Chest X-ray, AP view. Patient: 72 years old, sex F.
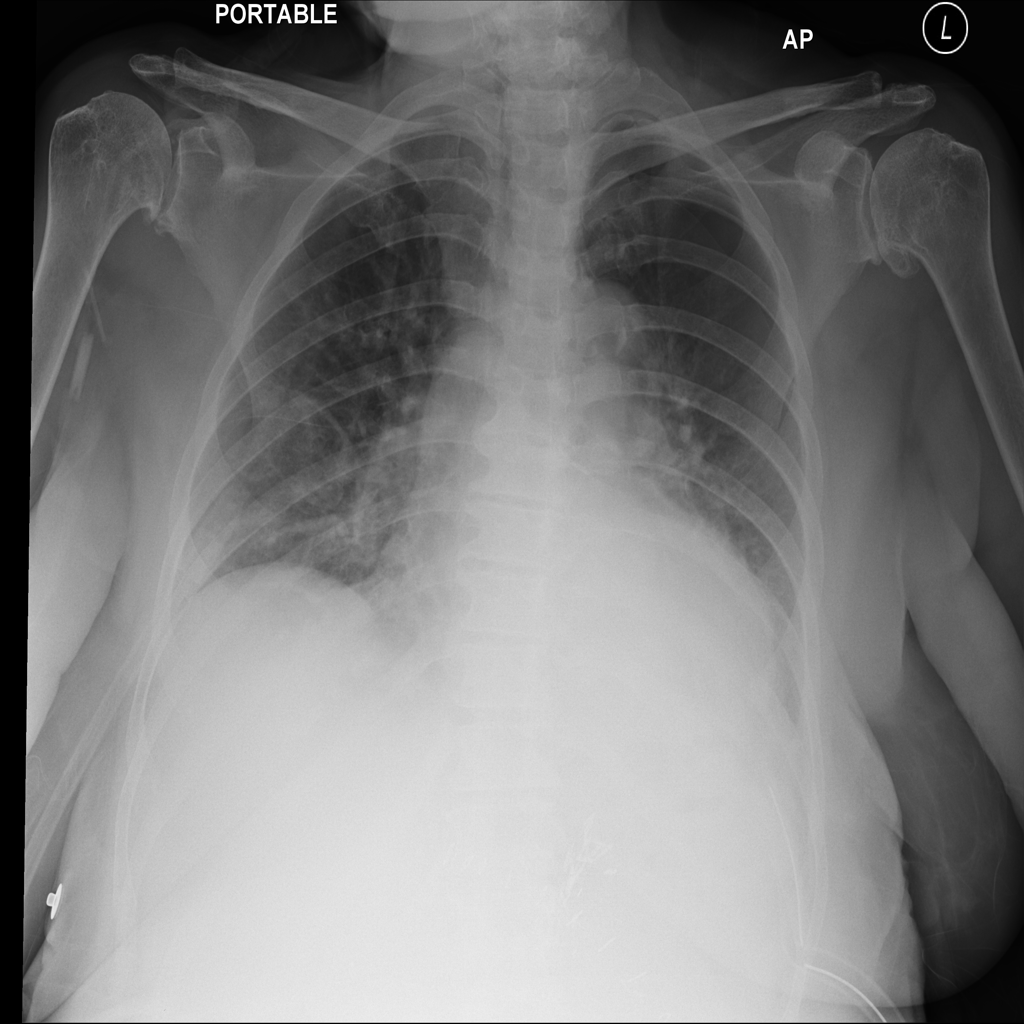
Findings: No Finding